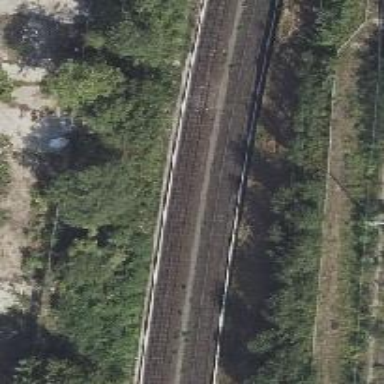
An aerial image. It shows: Light rail railway with bottom electrified rail.